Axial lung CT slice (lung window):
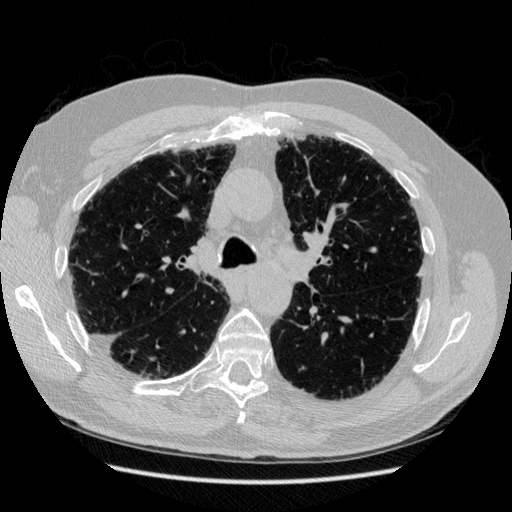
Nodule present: no